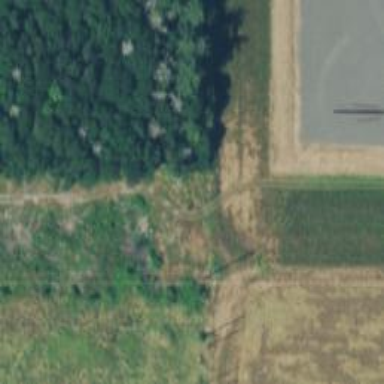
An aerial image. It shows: Track road.